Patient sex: M
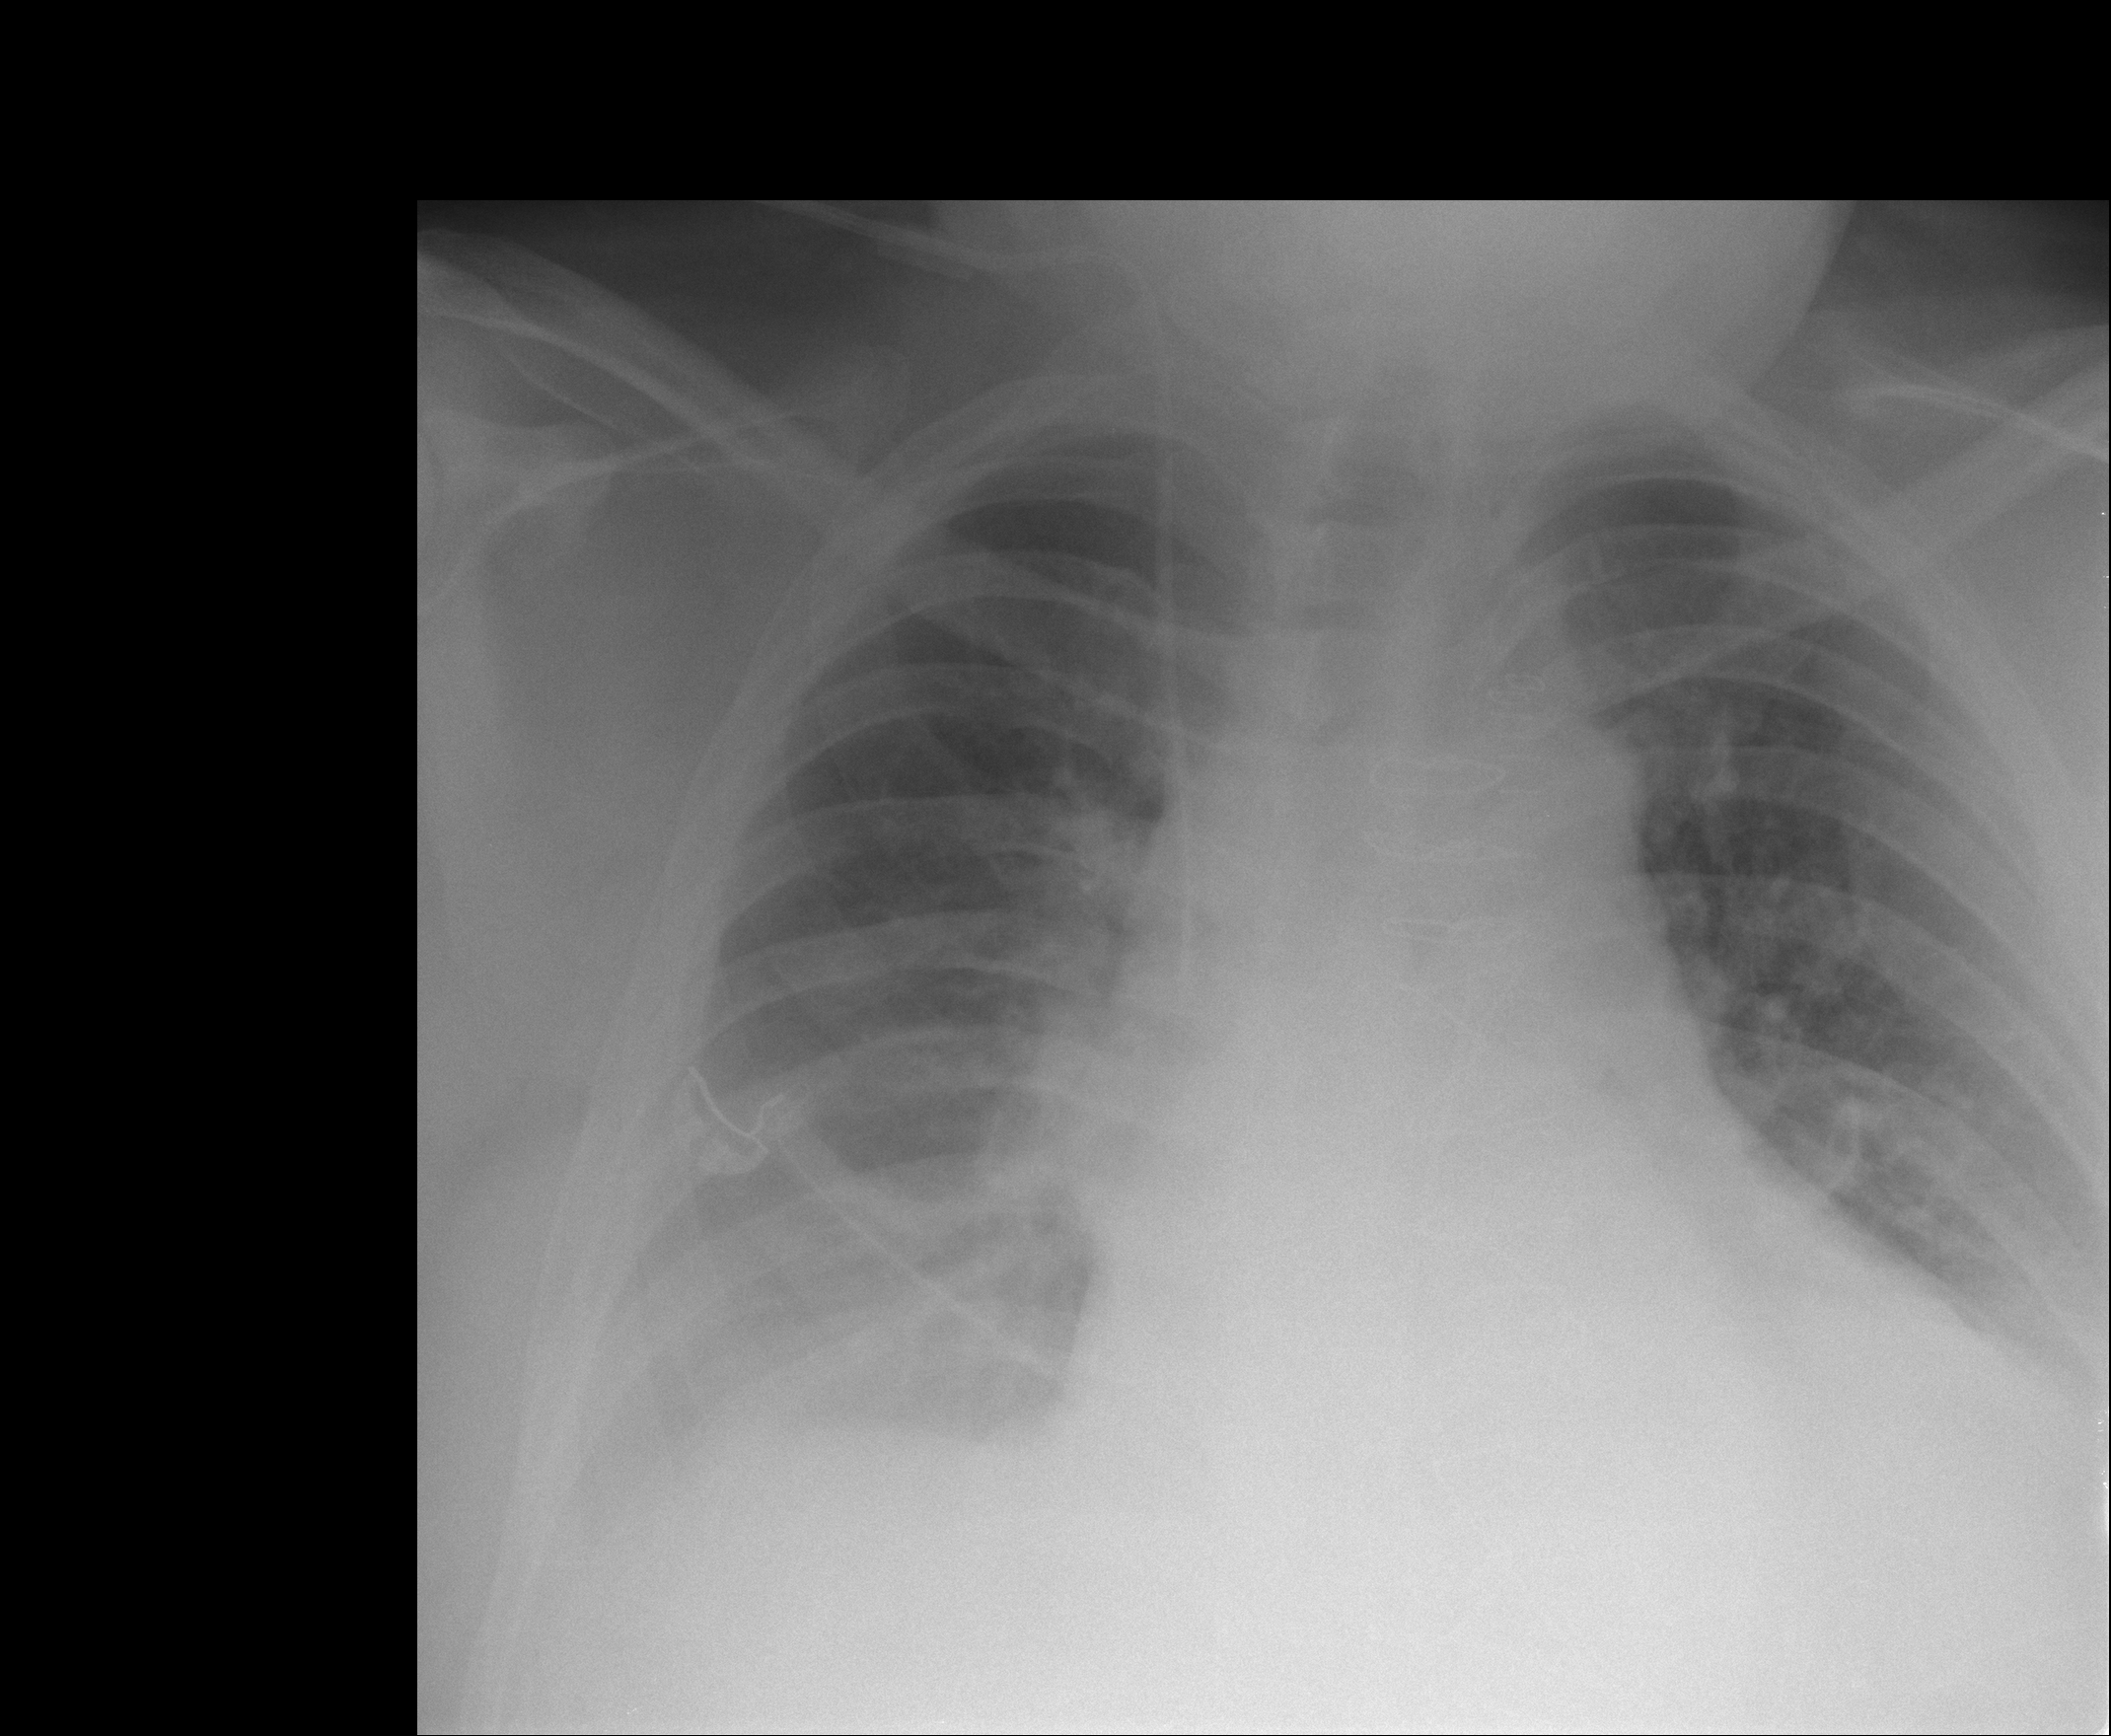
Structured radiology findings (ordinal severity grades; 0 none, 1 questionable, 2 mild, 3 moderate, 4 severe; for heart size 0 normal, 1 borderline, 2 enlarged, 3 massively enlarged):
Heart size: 2
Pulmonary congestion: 2
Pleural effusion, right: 2
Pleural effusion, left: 0
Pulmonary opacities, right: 0
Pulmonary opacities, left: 0
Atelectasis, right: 2
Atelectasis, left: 2